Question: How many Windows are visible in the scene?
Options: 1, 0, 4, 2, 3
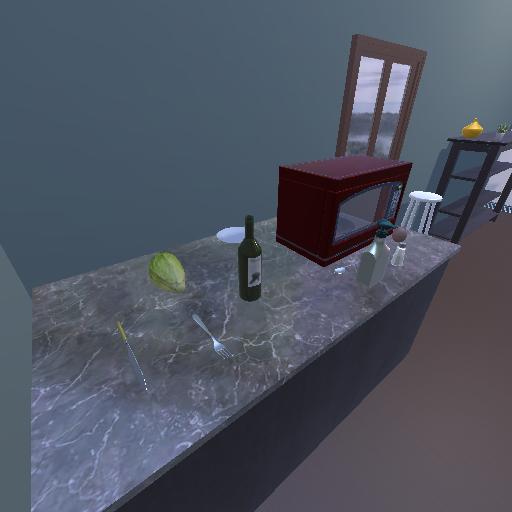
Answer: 1